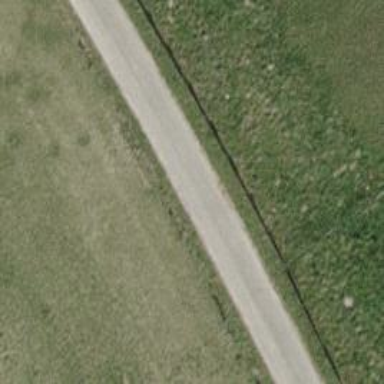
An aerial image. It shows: Asphalt track with grade1 surface.